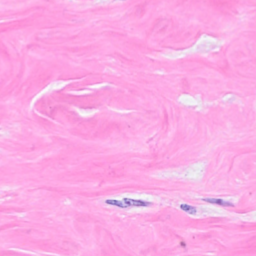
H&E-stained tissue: Breast